Question: I am trying to update two fields on my table. I have tried several things, but the updates I have tried affect other fields. Here my code:
'''
// Updates a row in the PatientSession table. Note that this call updates
public string UpdateEndPatientSession(PatientSession p)
{
// Update fields I set but reset data other fields
_dbConnection.Update<PatientSession>(p);
// Rename all fields of the column
_dbConnection.UpdateOnly(new PatientSession { Id = p.Id, PatientEndSessionTime = p.PatientEndSessionTime, PatientEndSessionByUserId = p.PatientEndSessionByUserId }, (PatientSession patient) => new { patient.Id, patient.PatientEndSessionTime, patient.PatientEndSessionByUserId });
_dbConnection.Update<PatientSession>(new { PatientSessionId = 10, PatientEndSessionTime = sessiontime, PatientEndSessionByUserId = 159 });
string IdInsert = "{"PatientSessionId":" + p.Id + "}";
return IdInsert;
}
'''
I followed the instruction on the <URL> but I can't make it work. I don't understand either how you can update a row without selected the row with the primary Id.
I tried a basic SQL request but I get a 'SQLiteException':
'''
string patientendsessiontime = p.PatientEndSessionTime.ToString();
string patientendsessionbyuserid = p.PatientEndSessionByUserId.ToString();
string patientsessionid = p.Id.ToString();
string SQLraw = "UPDATE PatientSession SET PatientEndSessionTime = " + patientendsessiontime + ", PatientEndSessionByUserId = " + patientendsessionbyuserid + " WHERE PatientSessionId = " + patientsessionid + "";
_dbConnection.ExecuteSql(SQLraw);
'''

I just want to make a partial update.
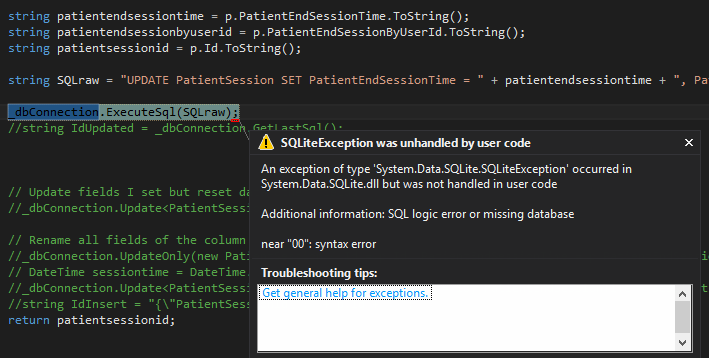
Answer: You need to specify a 'WHERE' clause in the 'UpdateOnly' statement.
'''
public string UpdateEndPatientSession(PatientSession p)
{
_dbConnection.UpdateOnly(
p,
onlyFields: ps => new { ps.PatientEndSessionTime, ps.PatientEndSessionByUserId },
where: ps => ps.Id == p.Id
);
...
'''
Syntax:
'''
_dbConnection.UpdateOnly(
p, // The source data object
onlyFields: ps => ... , // The fields you want from the source data object
where: ps => ... // The record match condition
);
'''
See the <URL> for more examples.
---
As an aside, I see you are returning a 'string' type and then building a JSON response:
> string IdInsert = "{"PatientSessionId":" + p.Id + "}"
Did you know you can simply set the return as 'object' and then do:
'''
return new { PatientSessionId = p.Id };
'''
Seems to me you don't want to be handling the serialising of JSON yourself.